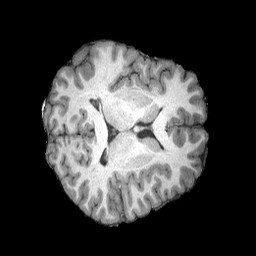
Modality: T1w
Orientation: axial
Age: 18
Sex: male